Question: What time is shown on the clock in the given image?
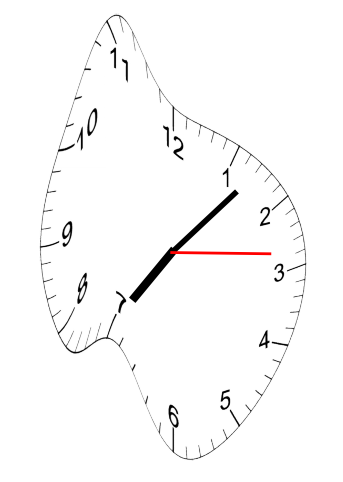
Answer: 07:07:14